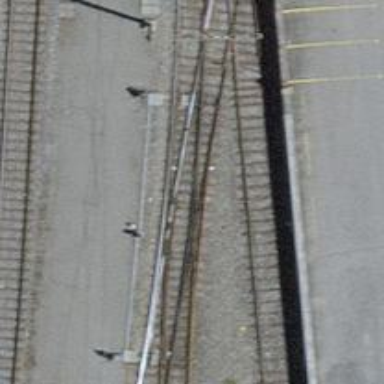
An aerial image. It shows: Railway crossing.